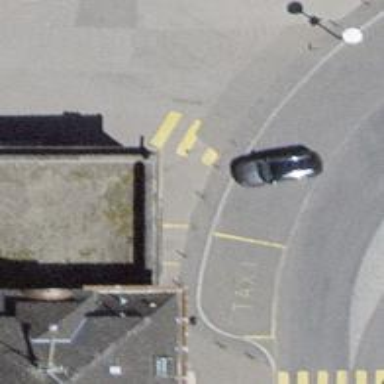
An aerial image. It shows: Bollard.